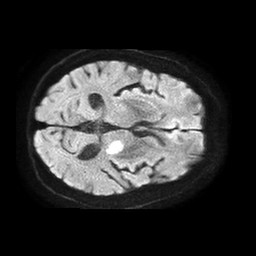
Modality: TRACE
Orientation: axial
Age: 76
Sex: male
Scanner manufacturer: philips
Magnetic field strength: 1.5 T
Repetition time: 4.6 s
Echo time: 0.08631 s